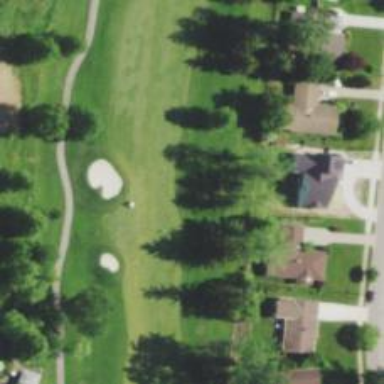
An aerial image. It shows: View of golf hole.